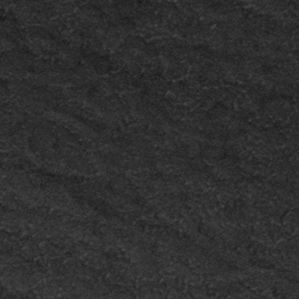
Label: frost